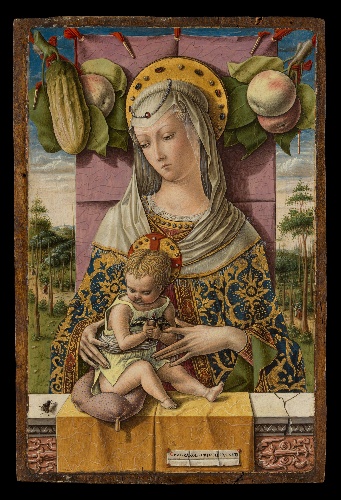
Title: Madonna and Child
Artist: Carlo Crivelli
Artist bio: Italian, Venice (?), active by 1457–died 1494/95 Ascoli Piceno
Date: ca. 1480
Object type: Painting
Classification: Paintings
Medium: Tempera and gold on wood
Dimensions: Overall 14 7/8 x 10 in. (37.8 x 25.4 cm); painted surface 14 3/8 x 9 1/4 in. (36.5 x 23.5 cm)
Department: European Paintings
Credit line: The Jules Bache Collection, 1949
Accession year: 1949
Repository: Metropolitan Museum of Art, New York, NY
Tags: Madonna and Child|Apples